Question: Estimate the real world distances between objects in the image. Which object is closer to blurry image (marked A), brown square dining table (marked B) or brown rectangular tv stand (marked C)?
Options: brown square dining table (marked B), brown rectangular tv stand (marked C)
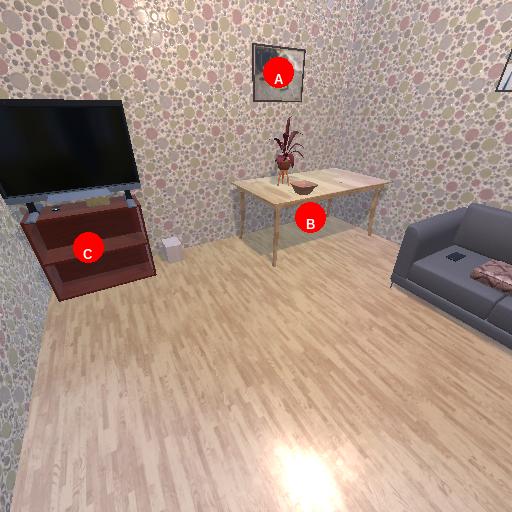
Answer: brown square dining table (marked B)